Field crop: maize
Growth stage: 2
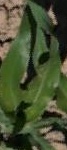
Species: maize